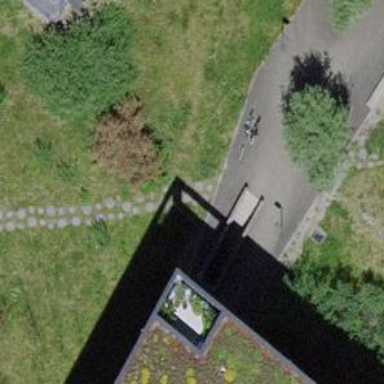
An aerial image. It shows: Bicycle parking area with bollard.